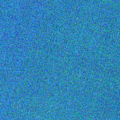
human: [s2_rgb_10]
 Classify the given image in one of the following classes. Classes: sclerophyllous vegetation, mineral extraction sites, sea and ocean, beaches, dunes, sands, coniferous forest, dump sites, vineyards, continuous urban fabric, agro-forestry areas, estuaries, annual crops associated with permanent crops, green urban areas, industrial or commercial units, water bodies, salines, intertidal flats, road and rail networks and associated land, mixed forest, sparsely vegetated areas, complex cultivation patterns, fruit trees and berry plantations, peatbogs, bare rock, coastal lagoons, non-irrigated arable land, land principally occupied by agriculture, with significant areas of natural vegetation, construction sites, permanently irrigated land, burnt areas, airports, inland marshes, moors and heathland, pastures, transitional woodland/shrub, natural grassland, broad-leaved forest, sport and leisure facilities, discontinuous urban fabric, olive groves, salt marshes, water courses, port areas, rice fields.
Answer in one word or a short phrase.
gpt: sea and ocean